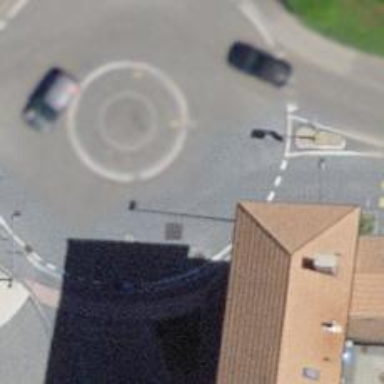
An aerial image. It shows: Tertiary road leading to roundabout junction.